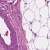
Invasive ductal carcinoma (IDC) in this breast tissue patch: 0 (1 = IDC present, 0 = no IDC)